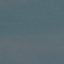
Label: SeaLake